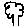
Label: tree